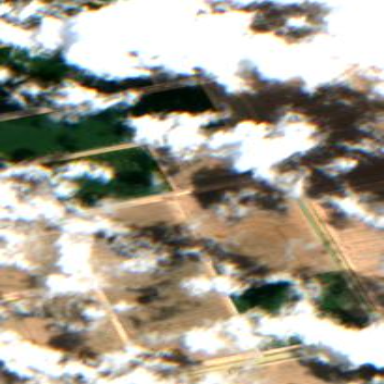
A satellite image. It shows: Farmland growing cotton crops.